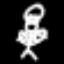
Label: angel